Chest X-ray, PA view. Patient: 16 years old, sex M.
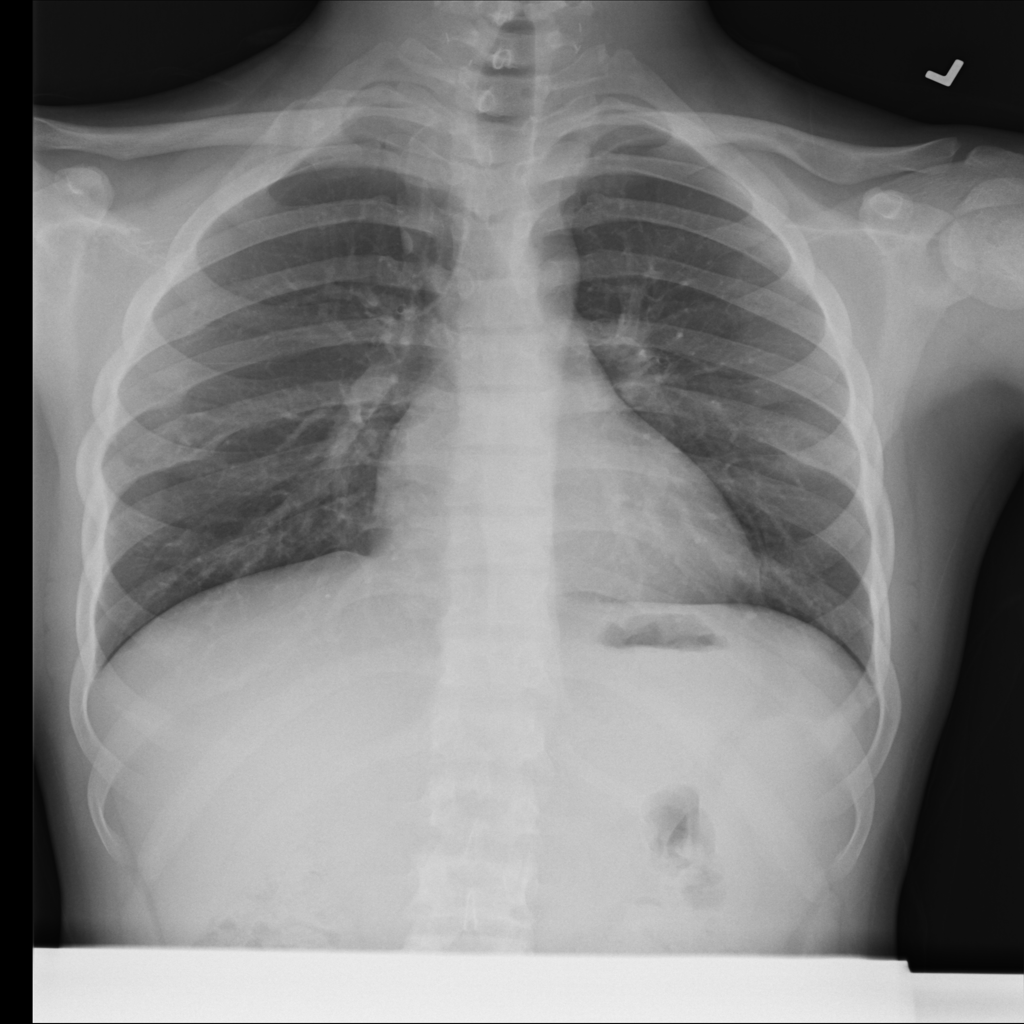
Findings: No Finding